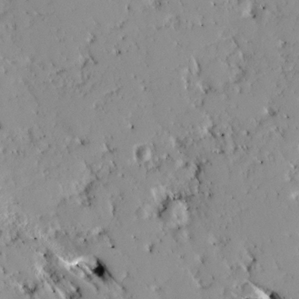
Label: non_frost